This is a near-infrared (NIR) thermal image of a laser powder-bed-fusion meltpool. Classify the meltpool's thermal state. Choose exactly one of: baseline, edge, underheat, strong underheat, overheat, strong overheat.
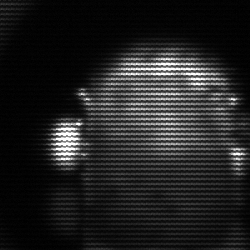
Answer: baseline